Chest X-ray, PA view. Patient: 32 years old, sex F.
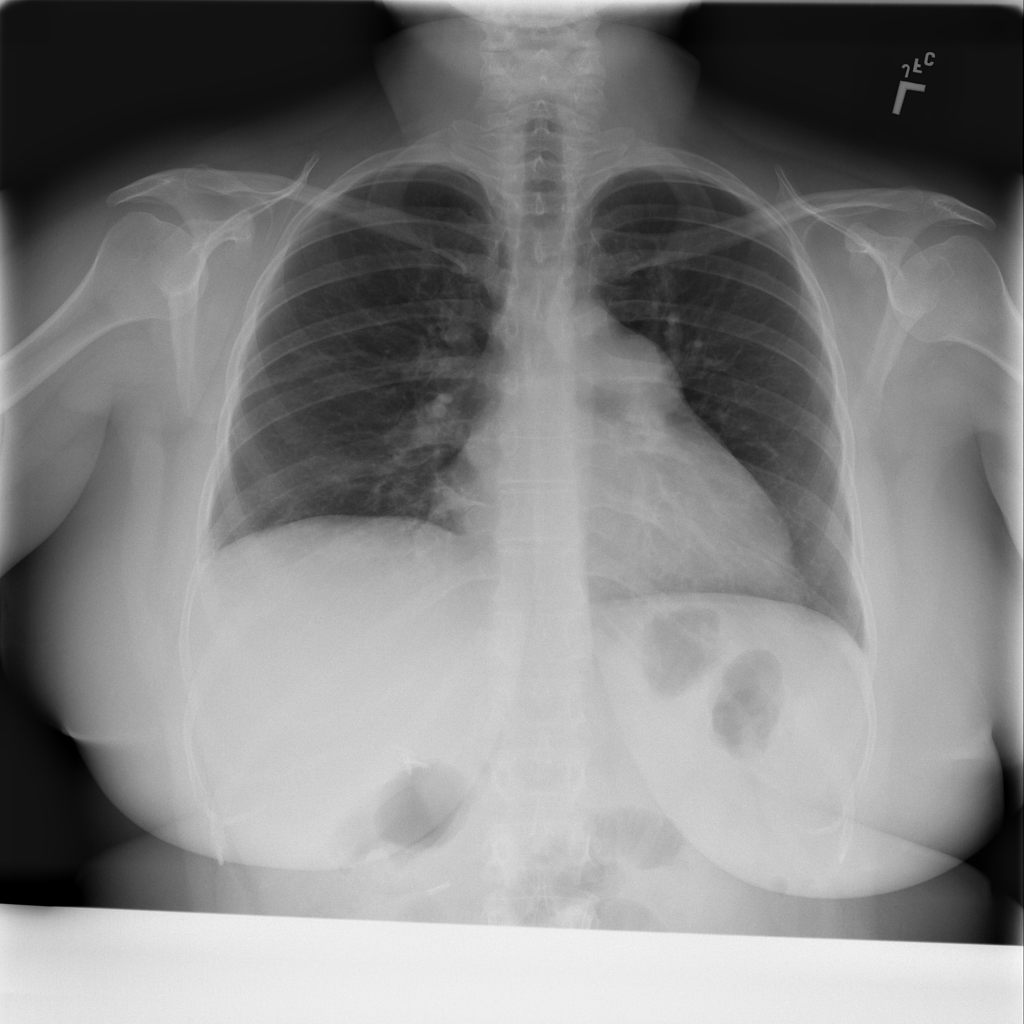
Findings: Cardiomegaly, Effusion